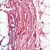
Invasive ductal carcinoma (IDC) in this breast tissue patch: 0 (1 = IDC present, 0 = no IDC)